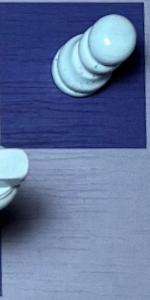
Label: Empty